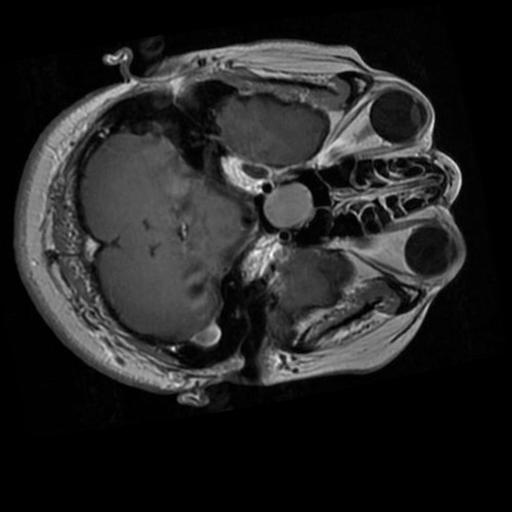
Label: brain_tumor